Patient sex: M
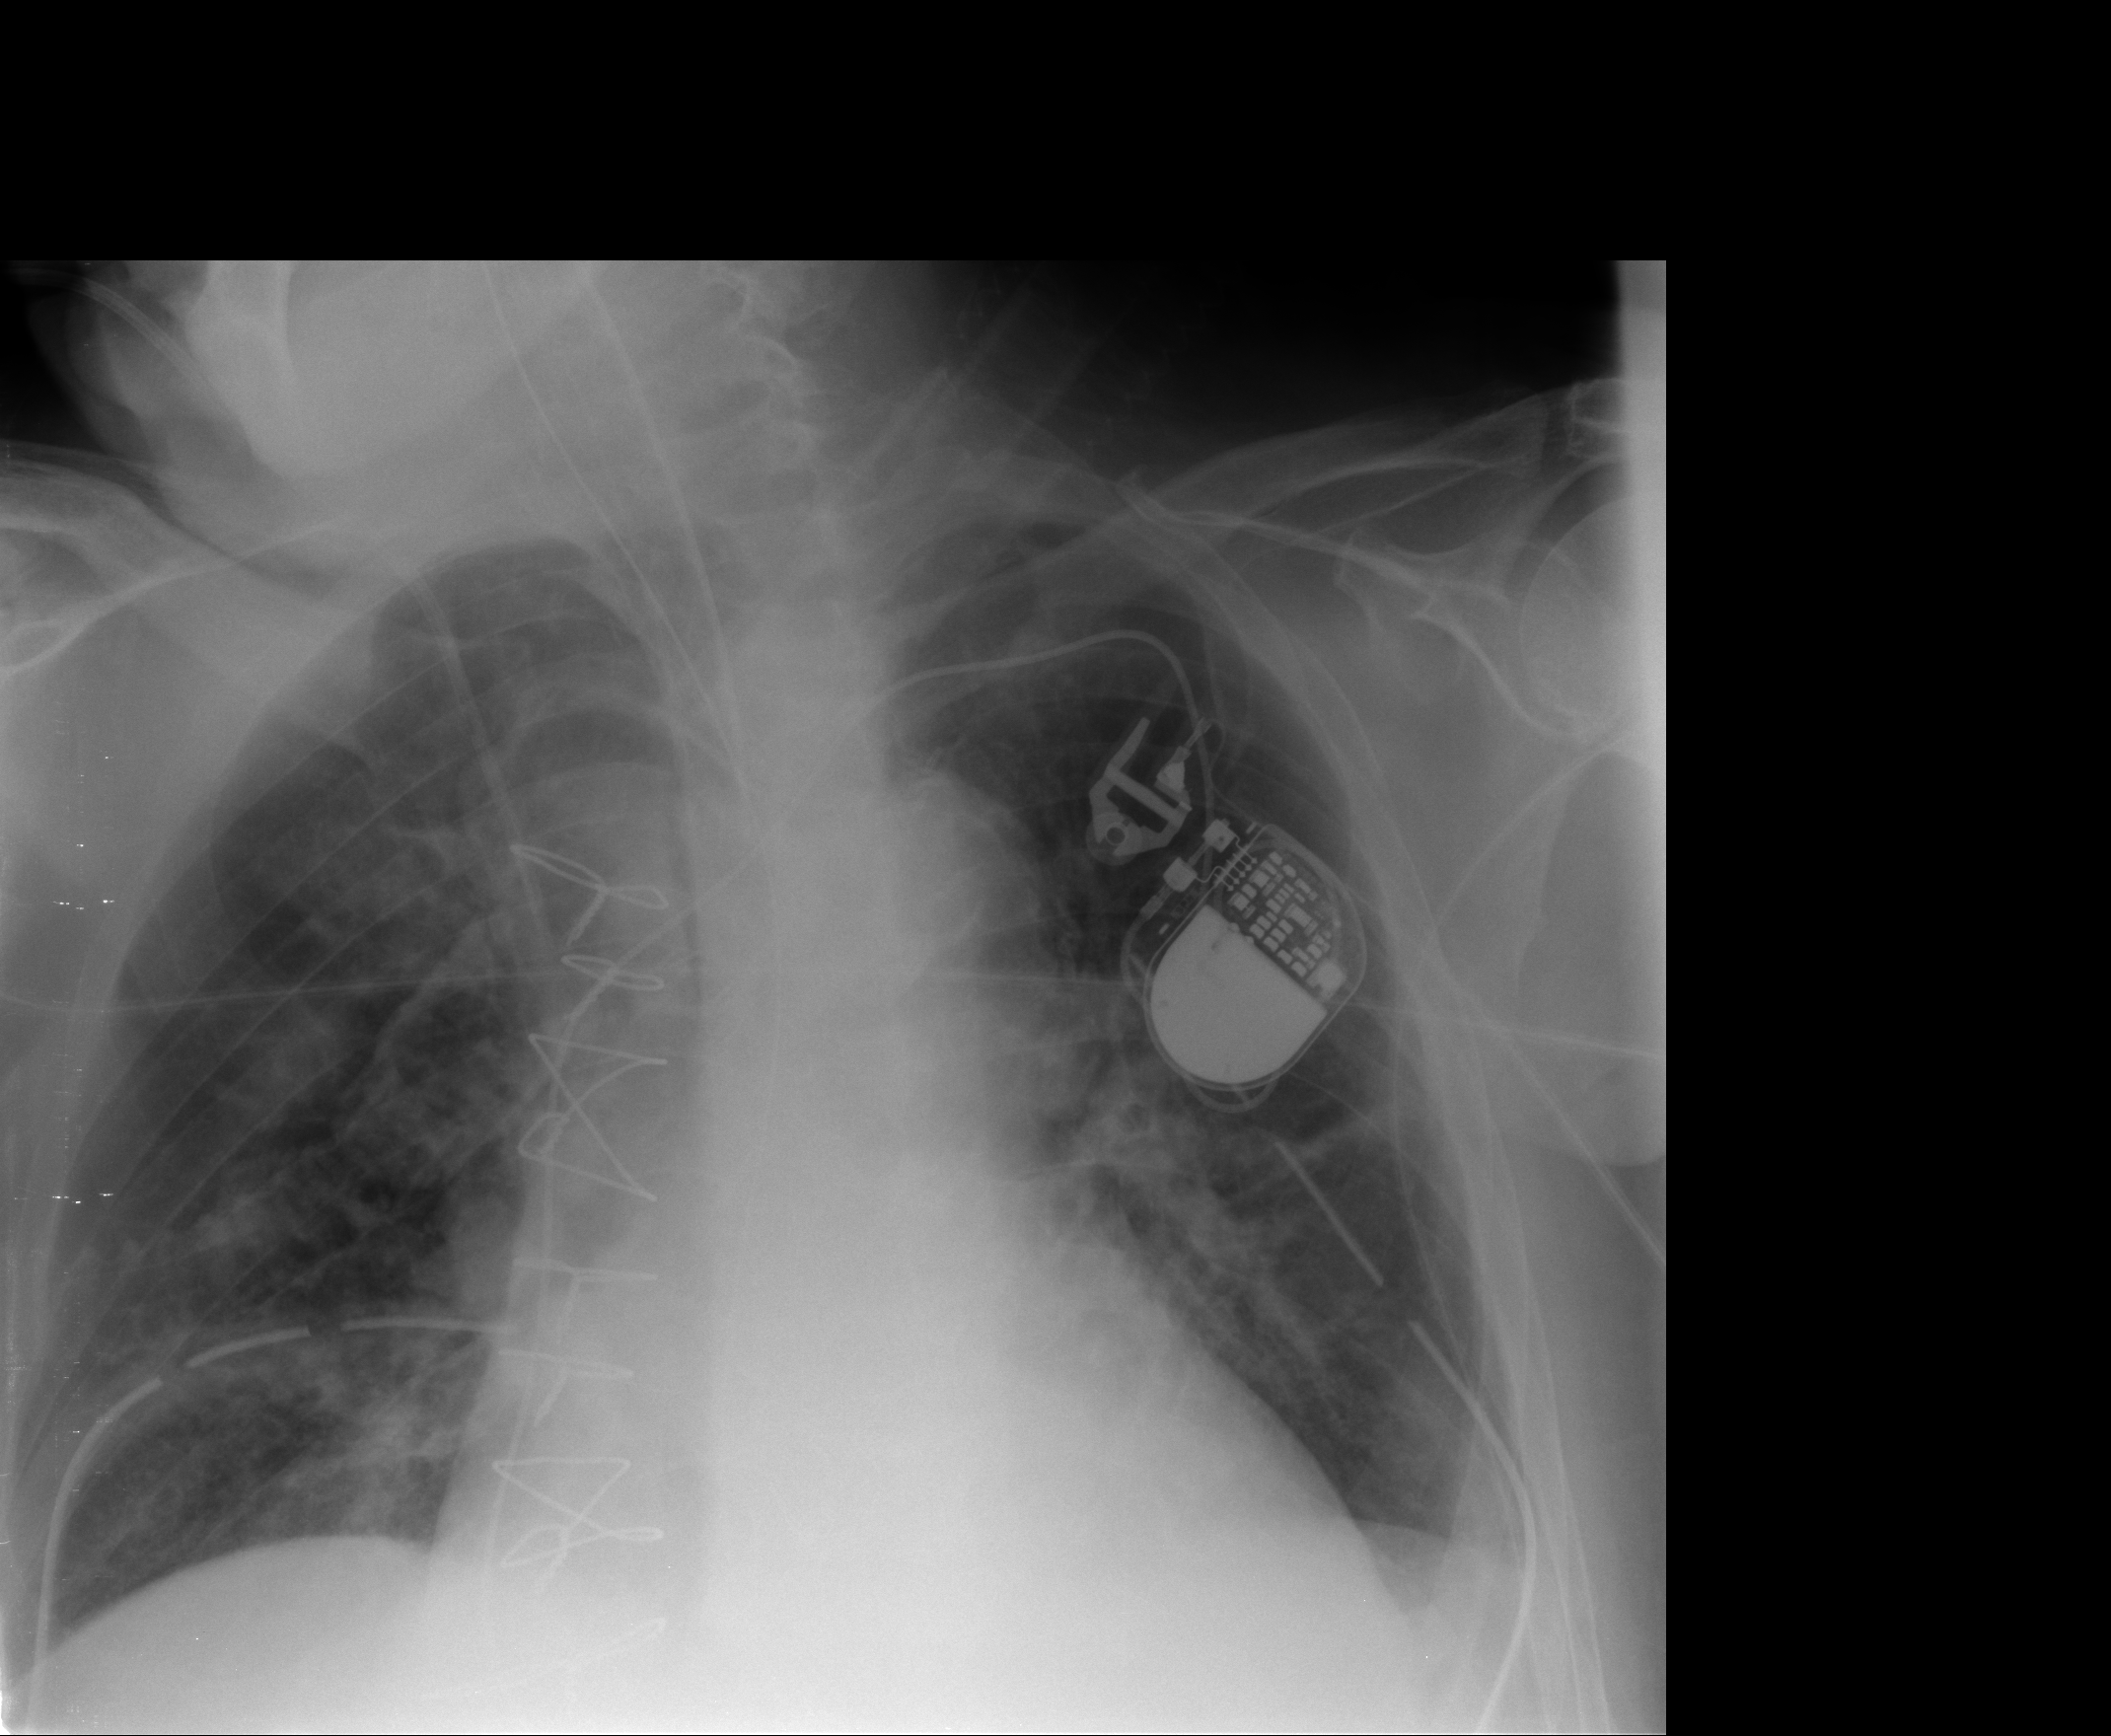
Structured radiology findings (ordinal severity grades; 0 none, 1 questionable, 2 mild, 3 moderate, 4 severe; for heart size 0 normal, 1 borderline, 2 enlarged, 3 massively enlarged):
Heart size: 2
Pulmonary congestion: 2
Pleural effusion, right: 0
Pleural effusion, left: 0
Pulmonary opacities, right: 1
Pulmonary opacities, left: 0
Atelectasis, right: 1
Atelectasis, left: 2